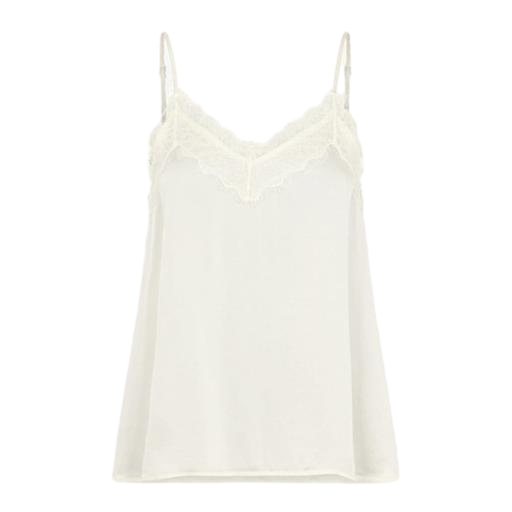
white ellie swing cami, white maison tank top, white v-neck cami, white background